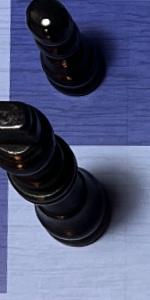
Label: King_Black